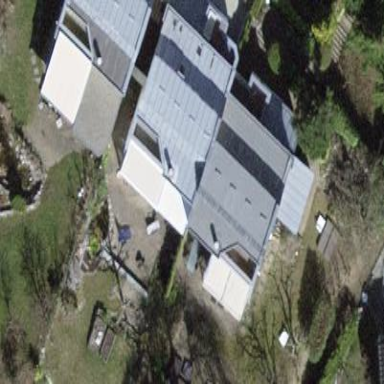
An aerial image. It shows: Residential building with saltbox-shaped grey roof.